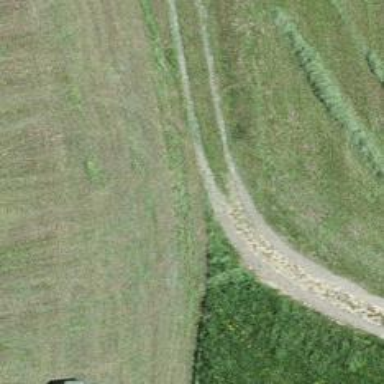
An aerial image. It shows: Track road with grade3 tracktype.